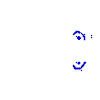
Particle: proton